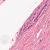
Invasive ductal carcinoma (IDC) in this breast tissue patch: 0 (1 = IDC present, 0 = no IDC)